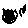
Label: cat